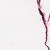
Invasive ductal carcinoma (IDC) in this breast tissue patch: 0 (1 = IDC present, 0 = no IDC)